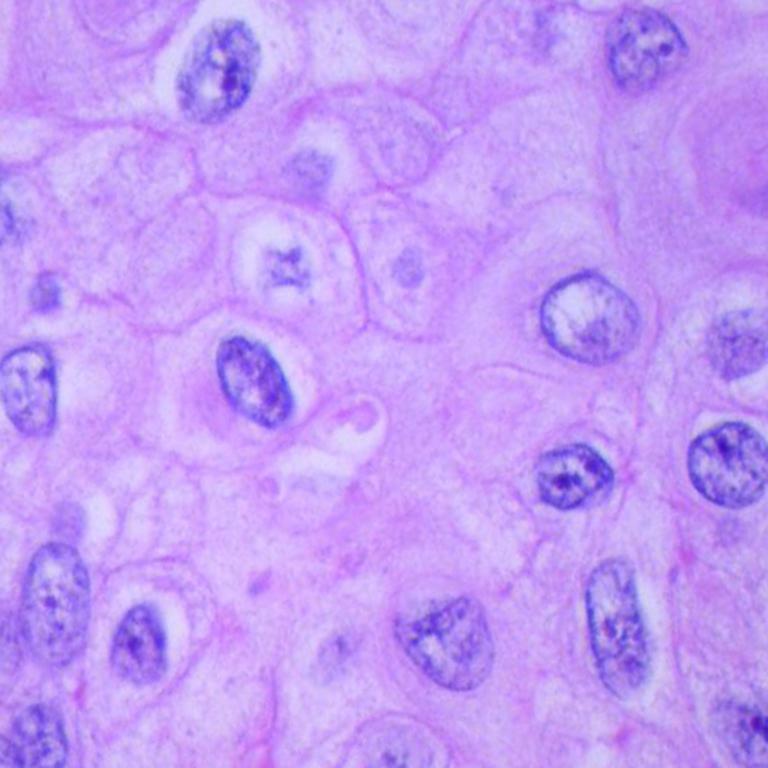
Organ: lung
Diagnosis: squamous carcinomas